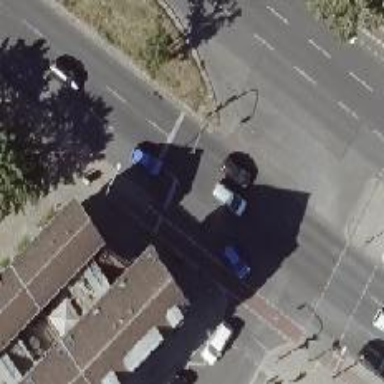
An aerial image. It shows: Road with traffic signals.